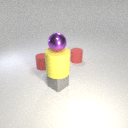
small gray rubber cube below small purple metal sphere